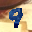
Label: 9